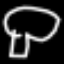
Label: mushroom